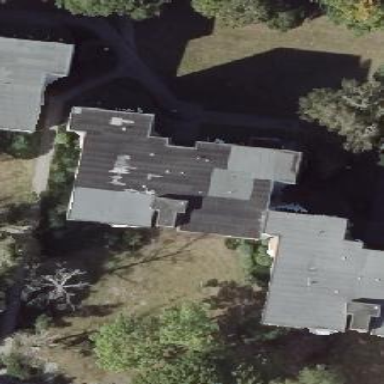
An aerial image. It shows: Building with apartments and flat roof.